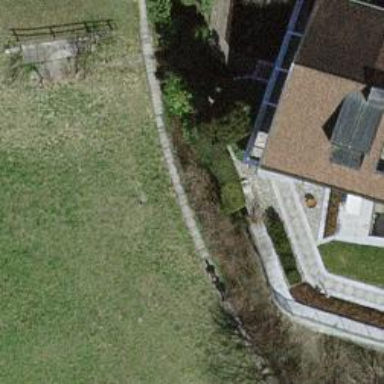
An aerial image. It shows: Concrete steps.